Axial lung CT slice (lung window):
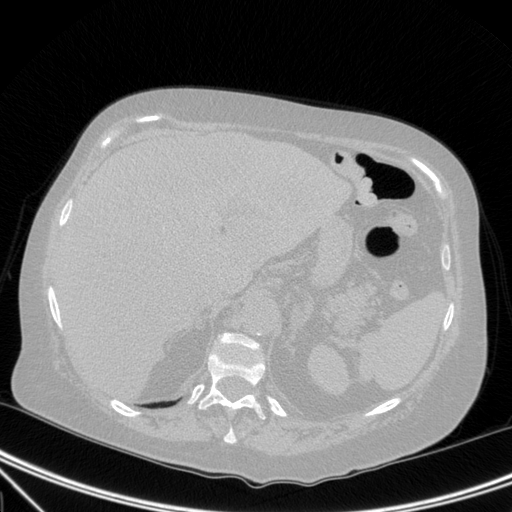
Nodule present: no